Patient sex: F
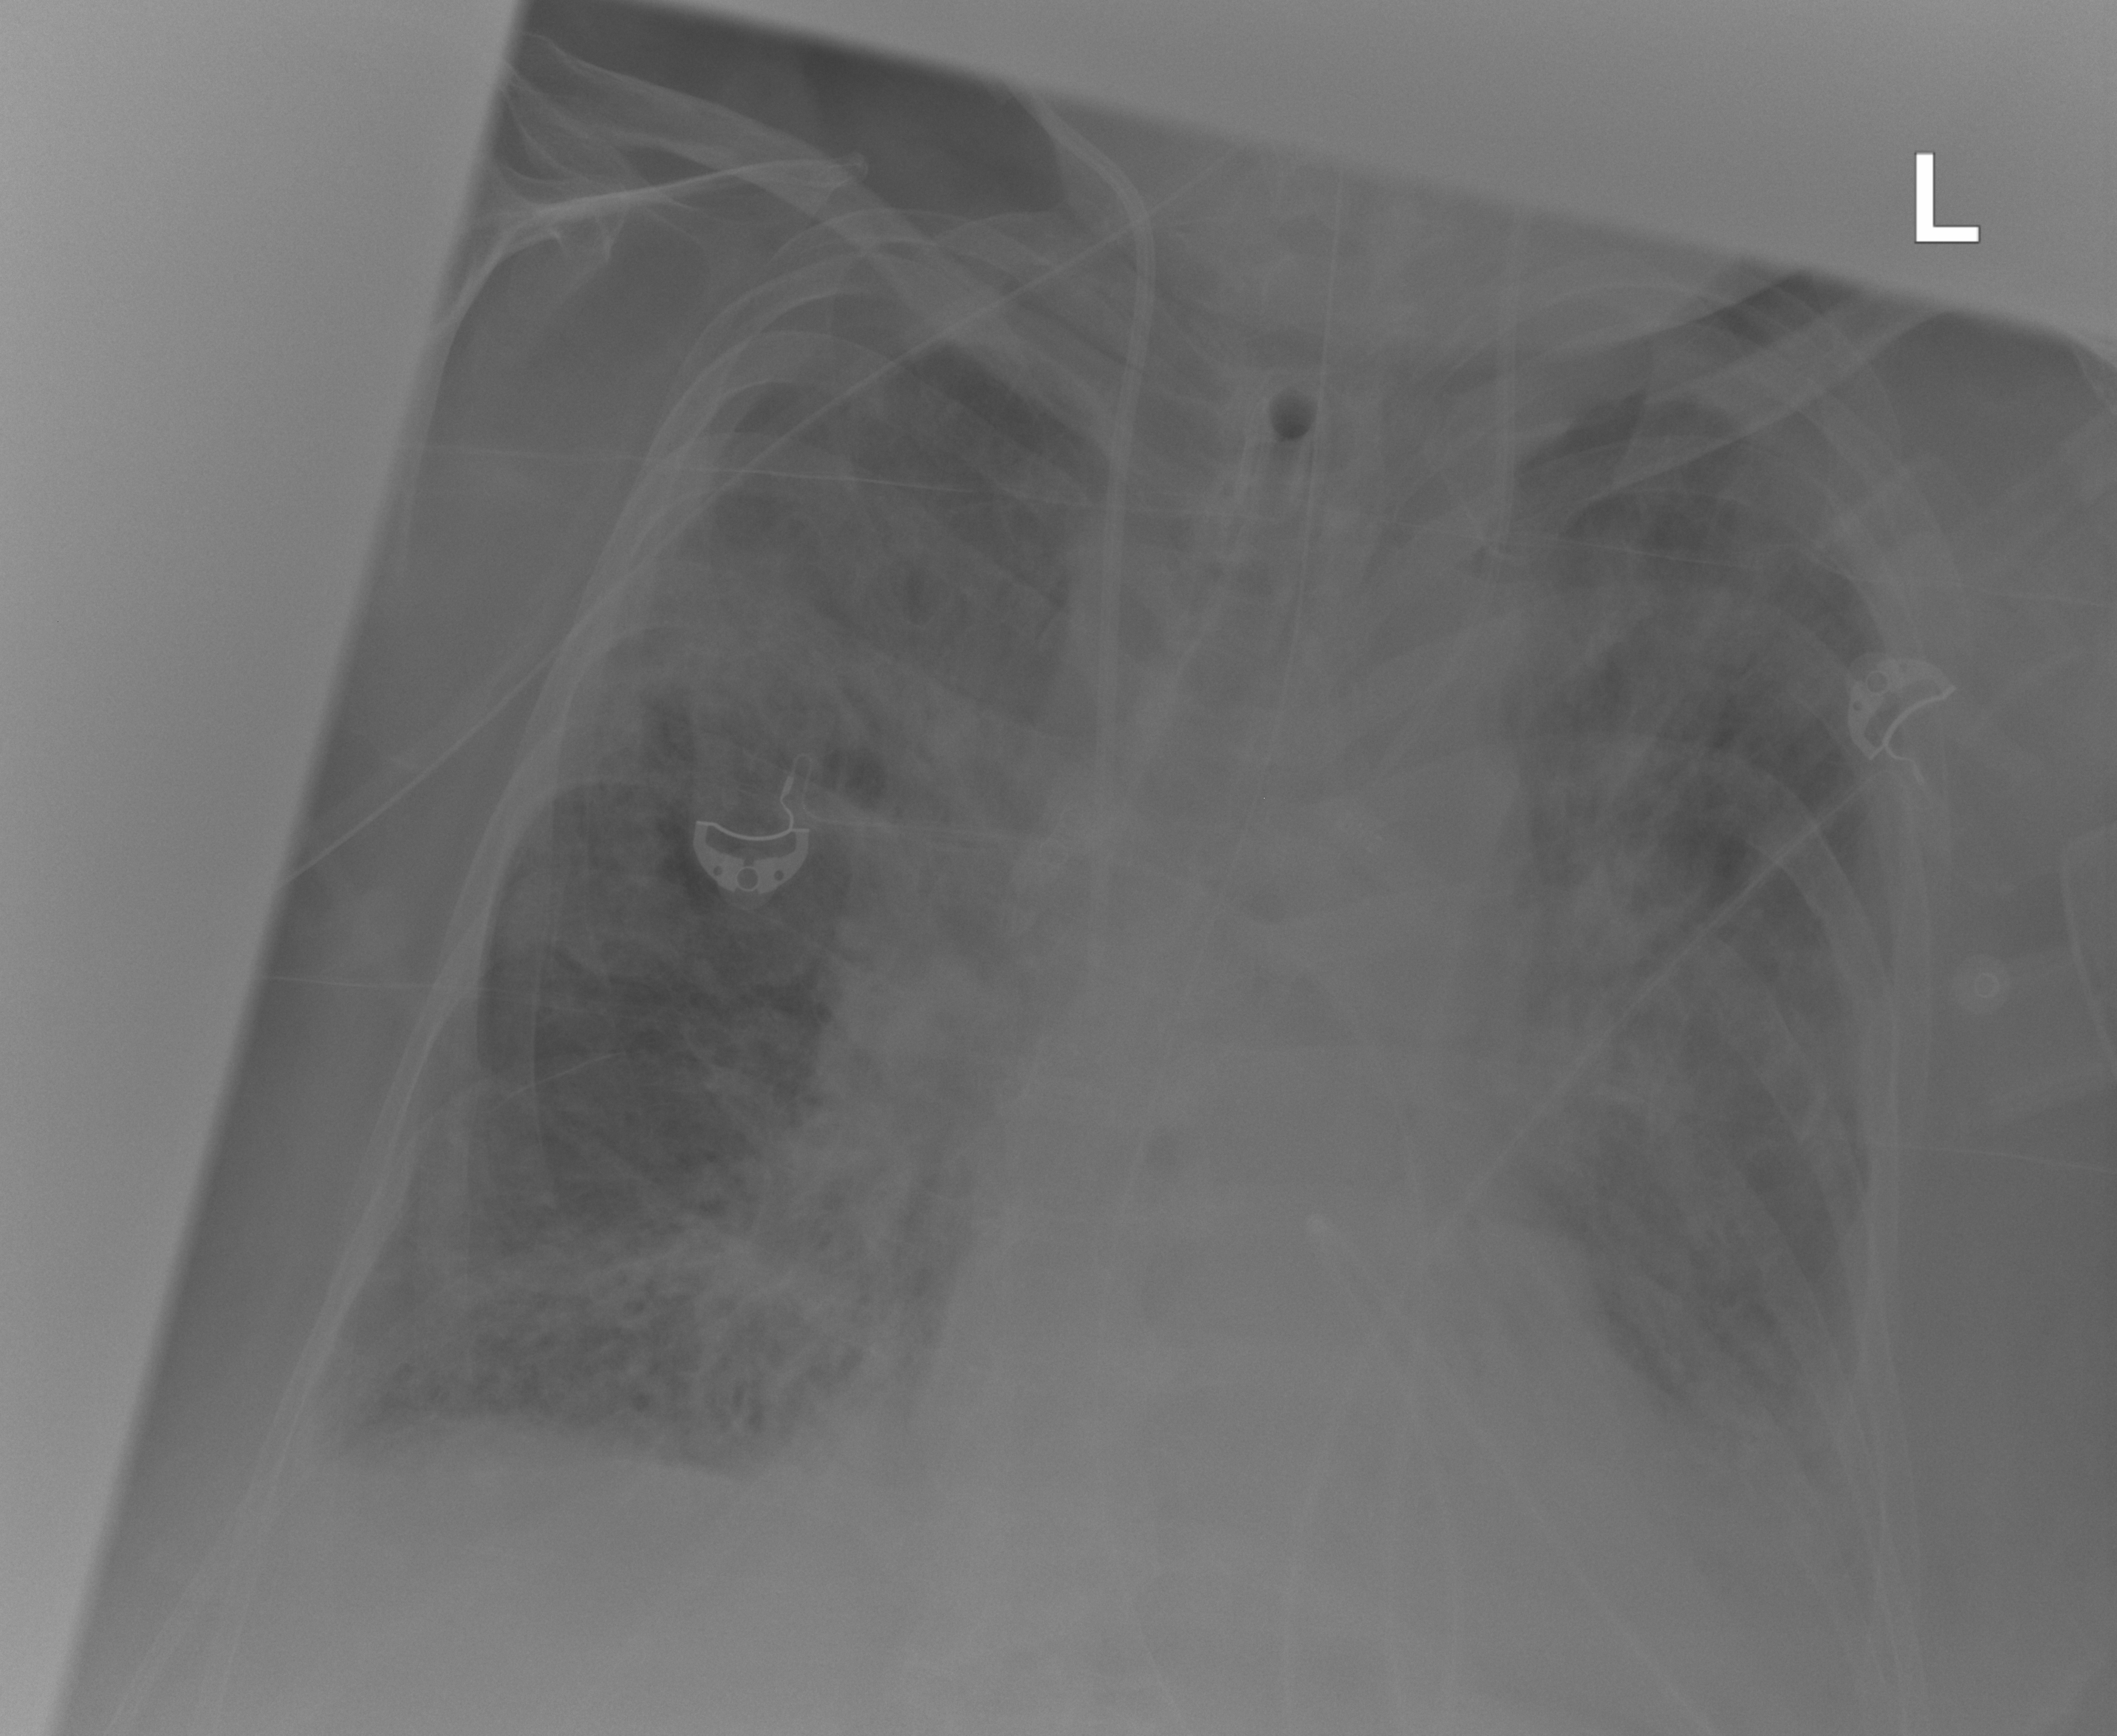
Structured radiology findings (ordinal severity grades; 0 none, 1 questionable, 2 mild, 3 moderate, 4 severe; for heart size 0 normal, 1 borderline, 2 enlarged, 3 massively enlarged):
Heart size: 1
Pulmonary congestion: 3
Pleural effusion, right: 2
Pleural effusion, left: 3
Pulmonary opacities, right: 3
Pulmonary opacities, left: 3
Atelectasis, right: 3
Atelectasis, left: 3